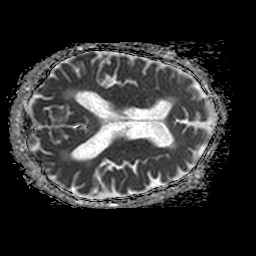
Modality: ADC
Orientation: axial
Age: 77
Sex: male
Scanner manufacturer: philips
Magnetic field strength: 1.5 T
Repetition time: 4.914 s
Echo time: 0.07794 s